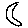
Label: moon